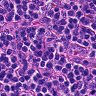
Metastatic tissue present: no